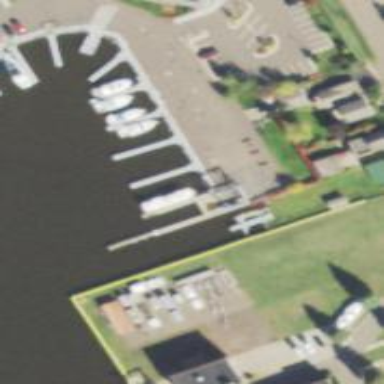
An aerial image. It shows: Pier with boat lift on the waterway.